Interaction volume radius: 5 \u00c5
Interaction volume height: 25 \u00c5
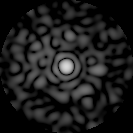
Disorder parameter: 0.8202